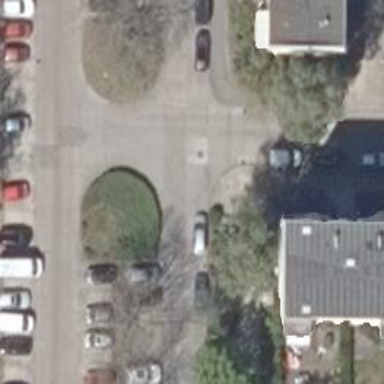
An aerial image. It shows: Residential road with concrete surface. There is parallel parking on the right side and perpendicular parking on the left side.